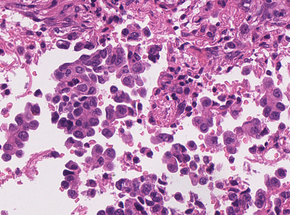
Tumor epithelial tissue: yes
Tumor-associated stroma tissue: yes
Normal tissue: no